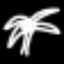
Label: palm tree